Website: ulta-beauty
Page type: customer-info-address
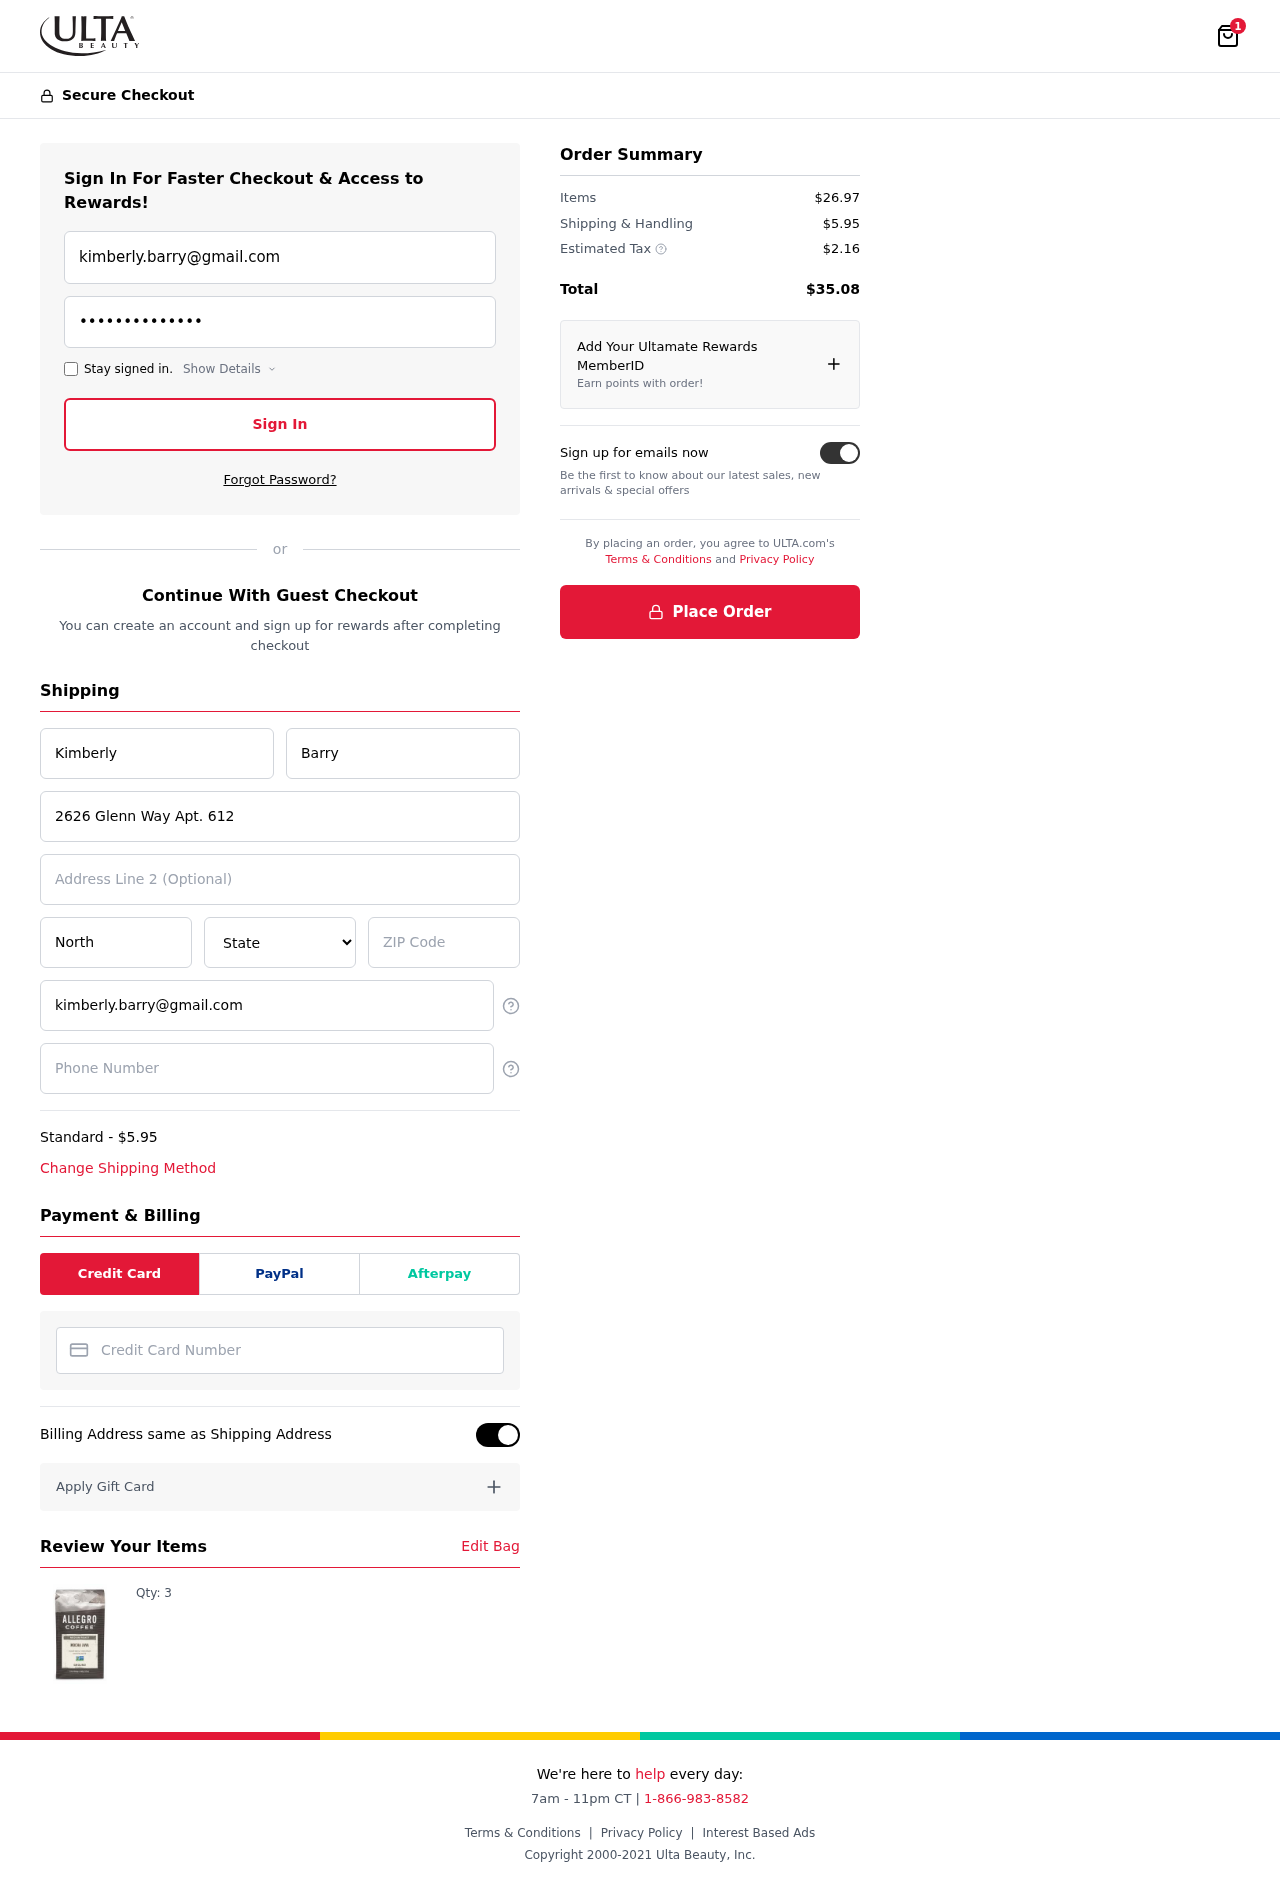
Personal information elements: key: PII_CARD_NUMBER
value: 4666 9742 6192 4446
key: PII_CITY
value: North Jamesmouth
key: PII_EMAIL
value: kimberly.barry@gmail.com
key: PII_FIRSTNAME
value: Kimberly
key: PII_LASTNAME
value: Barry
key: PII_PHONE
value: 9377660916
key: PII_POSTCODE
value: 71463
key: PII_STATE
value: AS
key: PII_STREET
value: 2626 Glenn Way Apt. 612
Product elements: key: PRODUCT1_QUANTITY
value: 3
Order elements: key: ORDER_NUM_ITEMS
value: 1
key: ORDER_SHIPPING_COST
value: $5.95
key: ORDER_ITEMS_TOTAL
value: $26.97
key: ORDER_SHIPPING_COST2
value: $5.95
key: ORDER_TAX
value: $2.16
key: ORDER_TOTAL
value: $35.08